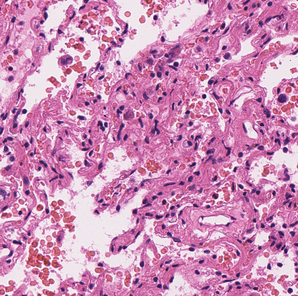
Tumor epithelial tissue: no
Tumor-associated stroma tissue: no
Normal tissue: yes